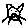
Label: cat